Question: I am getting video input from 2 separate cameras with some area of overlap between the output videos. I have tried out a code which combines the video output horizontally. Here is the link for that code:
<URL>
To explain the problem visually:

The red part shows the overlap region between two image frame. I need the output to look like the second image, with first frame in blue and second frame in green (as shown in third illustration)
A solutions I can think of but unable to implement is, Using SIFT/SURF find out the maximum distance keypoints from both frames and then take the first video frame completely and just pick the non overlapping region from second video frame and horizontally combine them to get the stitched output.
Let me know of any other solutions possible as well. Thanks!
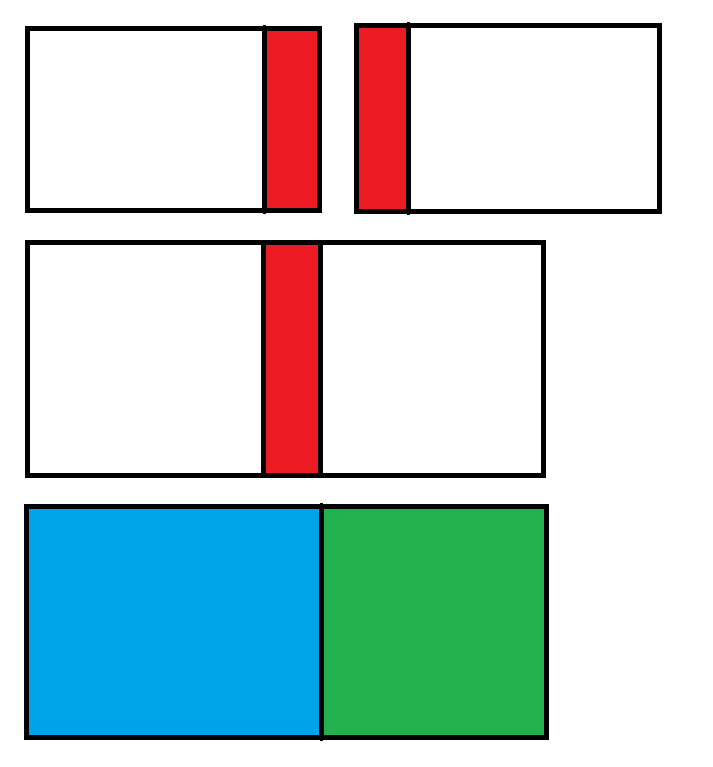
Answer: I read this post one hour ago. I tried some really easy approach. Not perfect but in some cases should work well. For example, if you have both cameras on one frame placed side by side.
<URL>
I took 2 images from the phone like on a picture (color images). Program select Rectangles region from both source images and resize end extract this roi rectangles. The idea is to find the "best" overlapping Rect regions by normalized correlation.
M1 and M2 is mat roi to compare,
matchTemplate(M1, M2, res, TM_CCOEFF_NORMED);
After, I find this overlapping Rect use this to crop source images and combine by hconcat() function together.
My code is in C++ but is really simple to replicate this in python. It is not the best solution but one of the most simple solution. If your cameras are fixed in stable position between themselves. This is a good solution I think.
I hold my phone in hand :)
You can also use this simple approach on video. The speed depends only on the number of rectangle candidate you compare.
You can improve this by smart region to compare selection.
Also, I am thinking about another idea to use optical flow by putting your images from a camera at the same time to sequence behind each other. From the possible overlapping regions in one image extract good features to track and find them in the region of second images.
Surf and sift are great for this but this is the most simple idea on my mind.
Code is Here <URL>